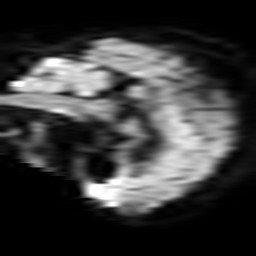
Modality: TRACE
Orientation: sagittal
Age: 44
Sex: female
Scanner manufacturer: philips
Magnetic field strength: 3 T
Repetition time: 3.082 s
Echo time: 0.076 s